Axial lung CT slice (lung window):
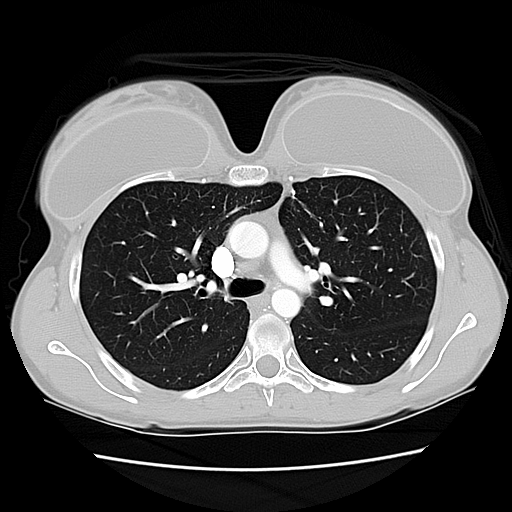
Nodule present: no